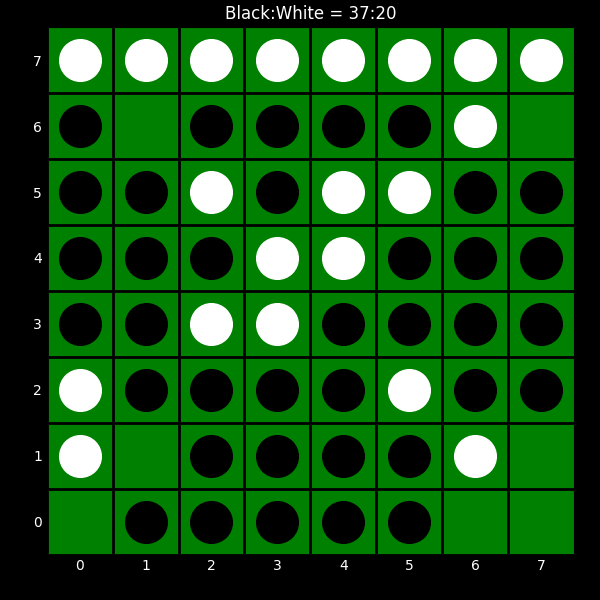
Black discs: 37
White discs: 20